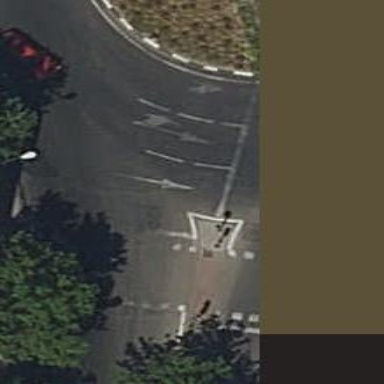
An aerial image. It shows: Circular junction on residential road.